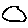
Label: circle